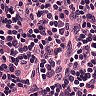
Metastatic tissue present: no